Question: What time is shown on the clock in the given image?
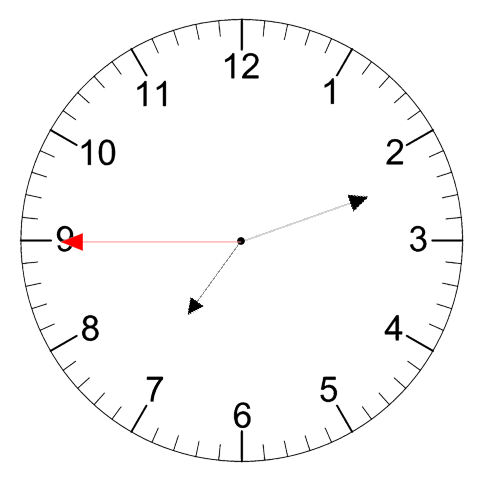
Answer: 07:11:45